Question: Python version is 3.7.7
Anaconda env name is "py37tf21"
env "py37tf21" is installed tensorflow2.1
but, if I import tensorflow, the version is 2.3
what is the problem?
I attached anaconda console image below

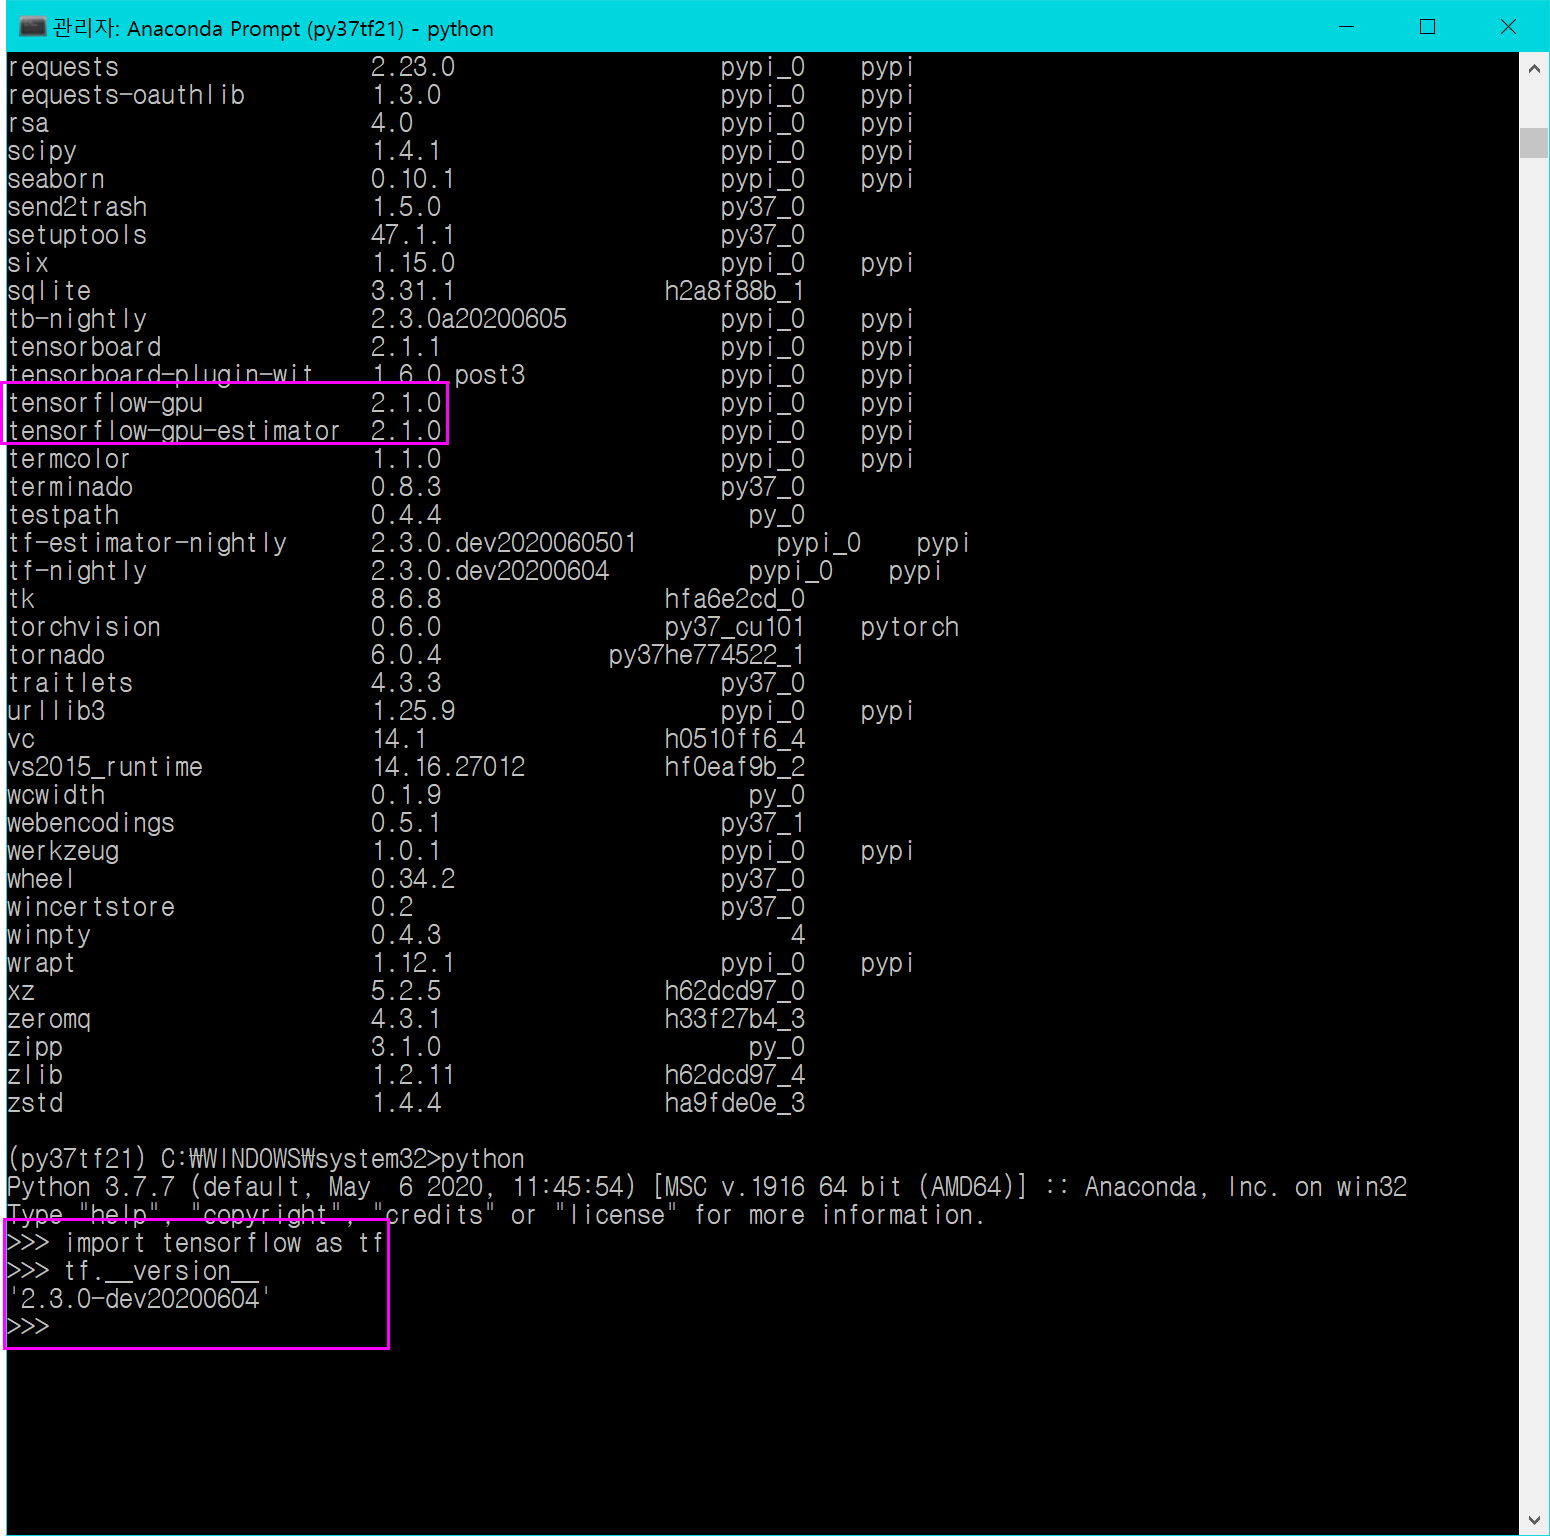
Answer: You installed tensorflow-gpu 2.1 (which is just adds GPU support) but the actual tensorflow is tf-nightly 2.3 (nightly means that it's updated every night).
Try
'''
conda uninstall tf-nightly
conda install tensorflow=2.1
'''